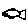
Label: fish